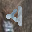
Label: 4